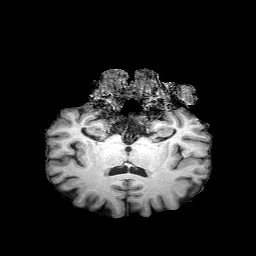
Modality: T1w
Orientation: sagittal
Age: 76
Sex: male
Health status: healthy